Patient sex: M
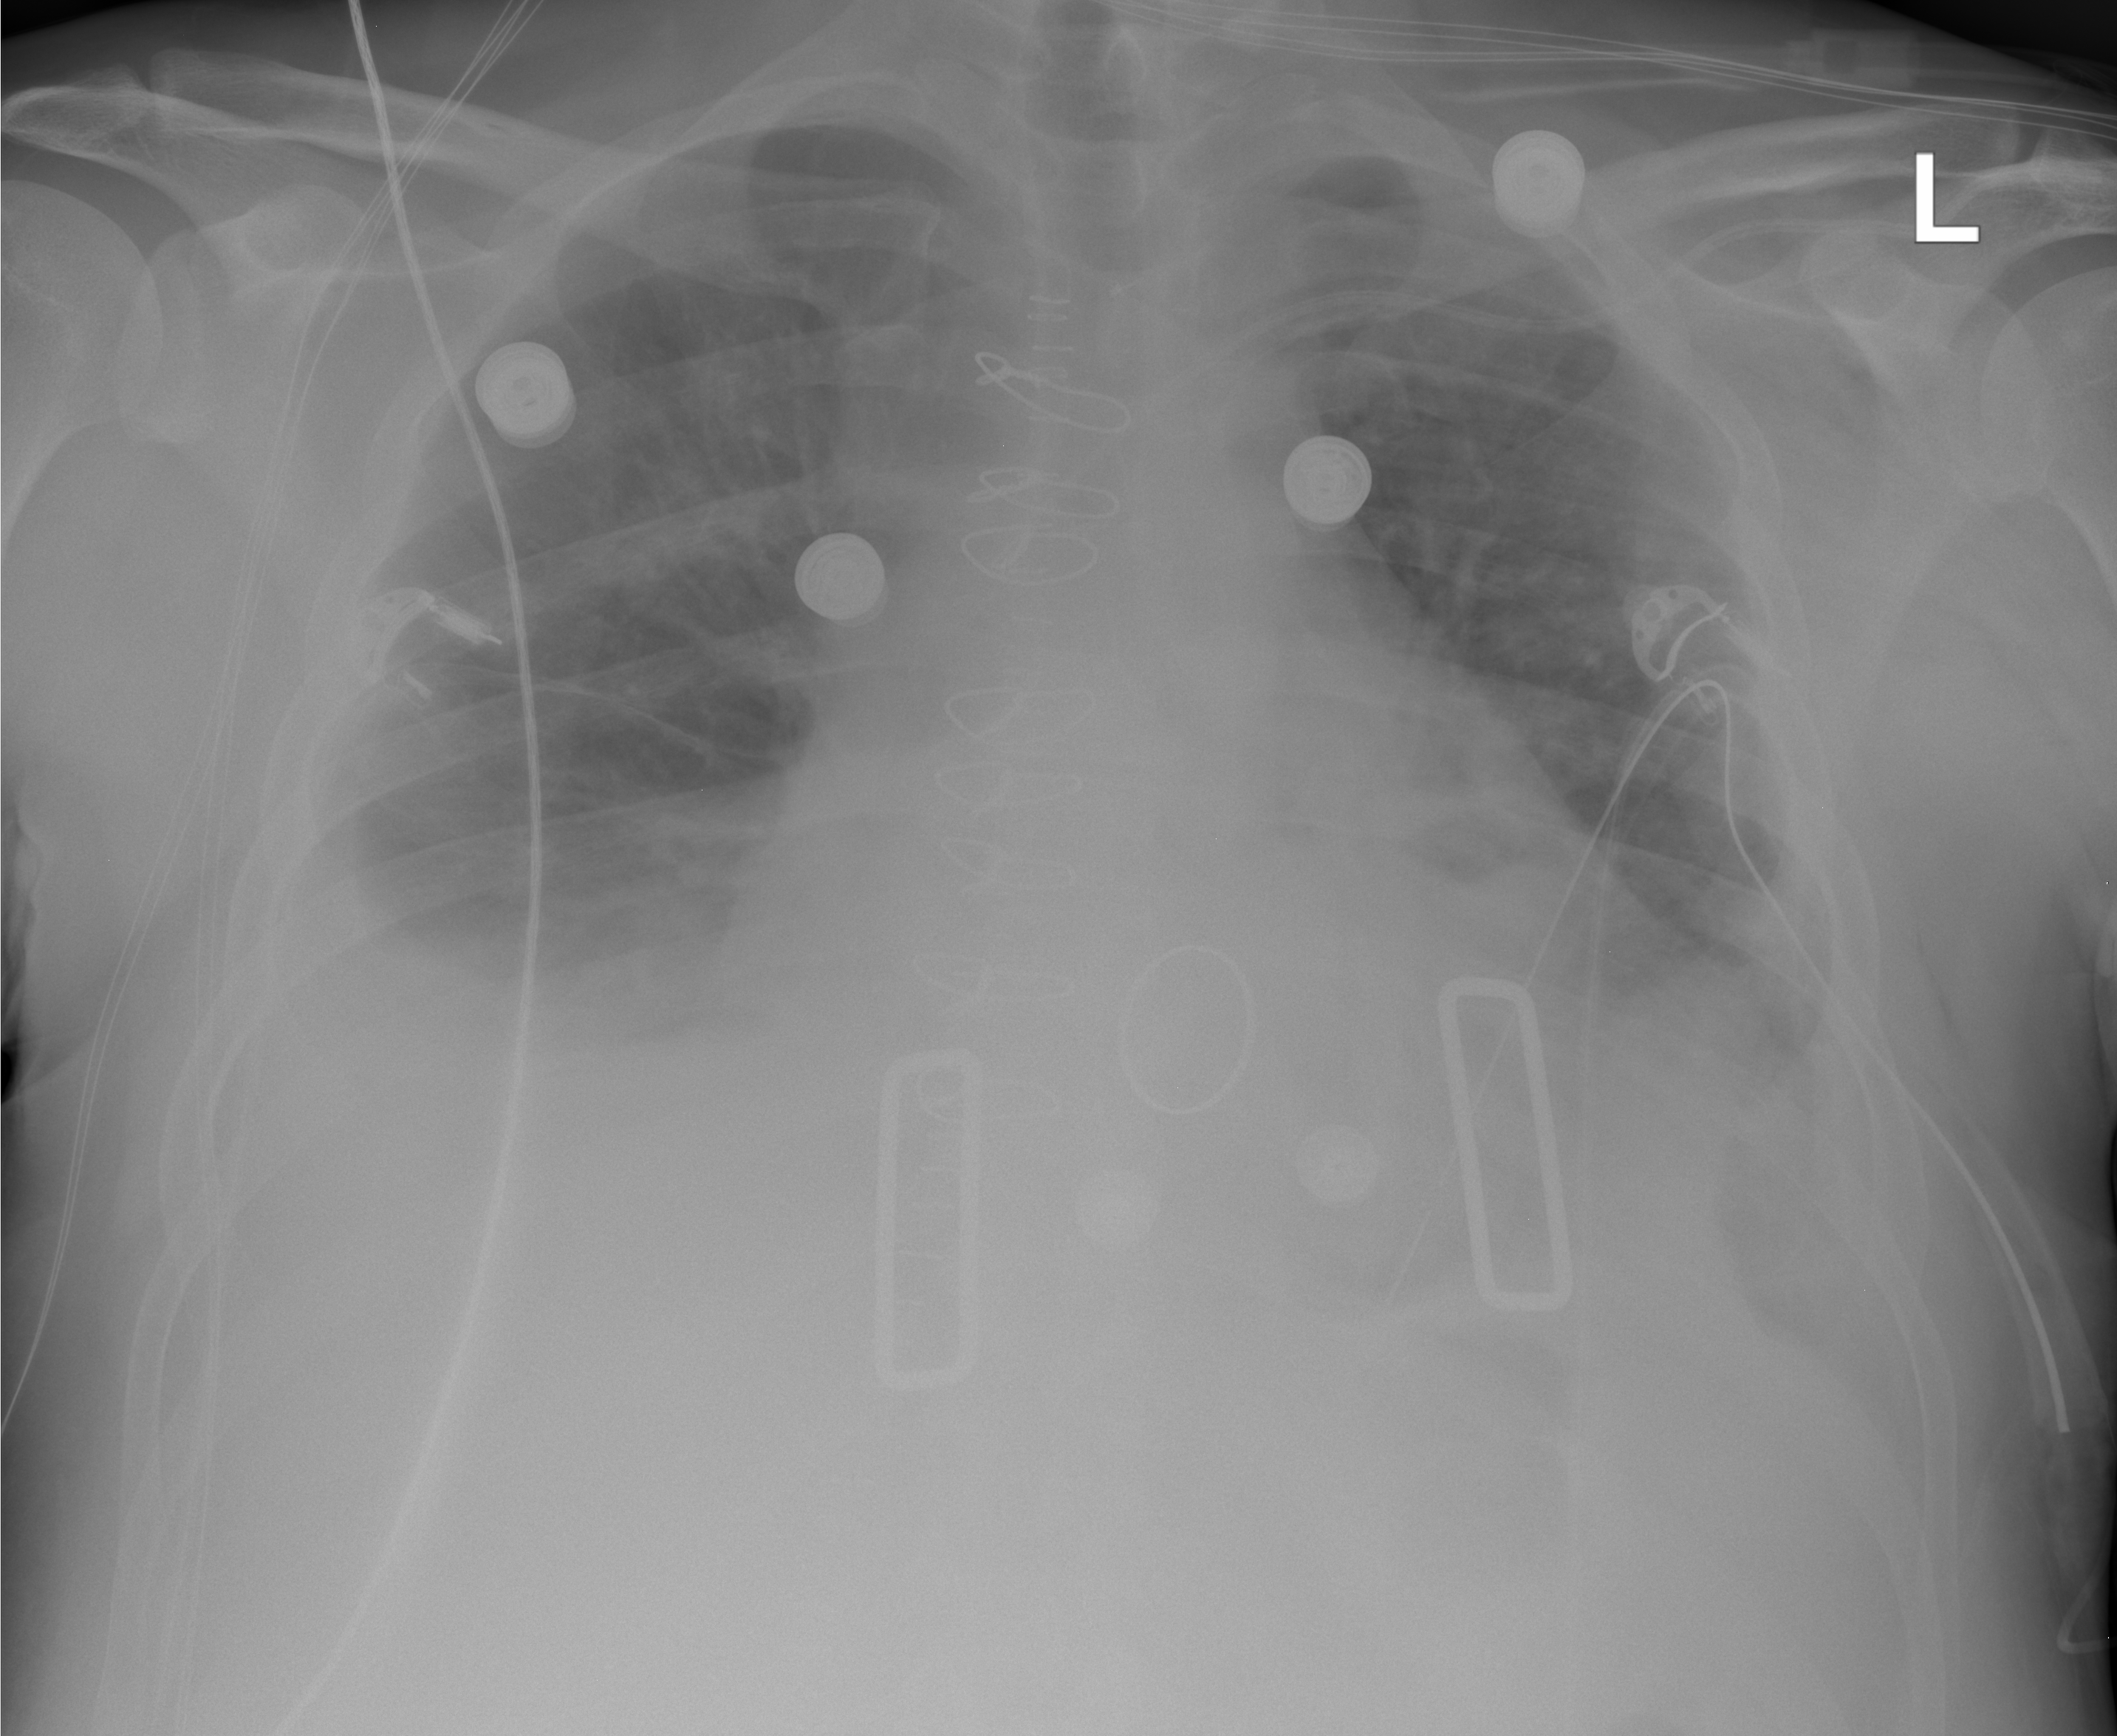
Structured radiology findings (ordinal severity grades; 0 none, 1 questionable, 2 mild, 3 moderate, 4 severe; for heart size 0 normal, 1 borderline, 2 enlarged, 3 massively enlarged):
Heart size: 2
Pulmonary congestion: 2
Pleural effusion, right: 2
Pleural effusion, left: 2
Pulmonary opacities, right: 0
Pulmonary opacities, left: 0
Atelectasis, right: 2
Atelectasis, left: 0